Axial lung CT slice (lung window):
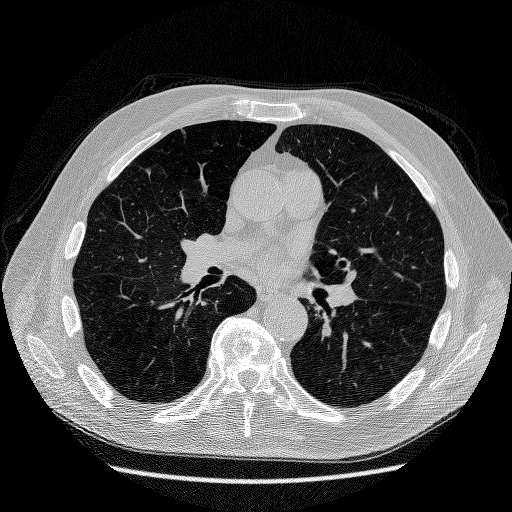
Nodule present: yes
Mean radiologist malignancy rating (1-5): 3